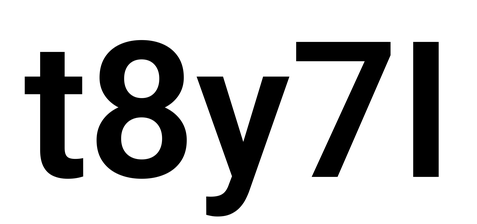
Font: Roboto_SemiBold